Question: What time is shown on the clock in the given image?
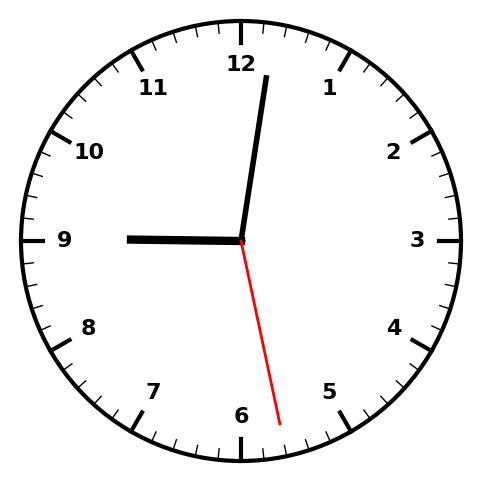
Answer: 09:01:28